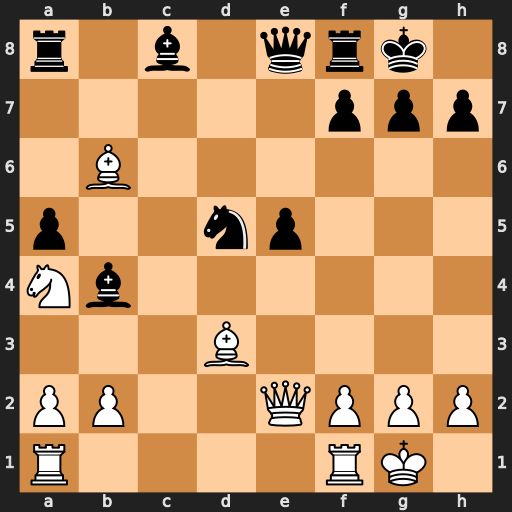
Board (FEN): r1b1qrk1/5ppp/1B6/p2np3/Nb6/3B4/PP2QPPP/R4RK1
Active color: w
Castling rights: -
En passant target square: -
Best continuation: Qe4 Nf6 Qxa8